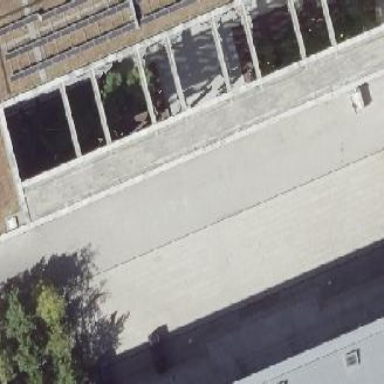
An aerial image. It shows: Close-up view of roof of building.